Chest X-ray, AP view. Patient: 60 years old, sex F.
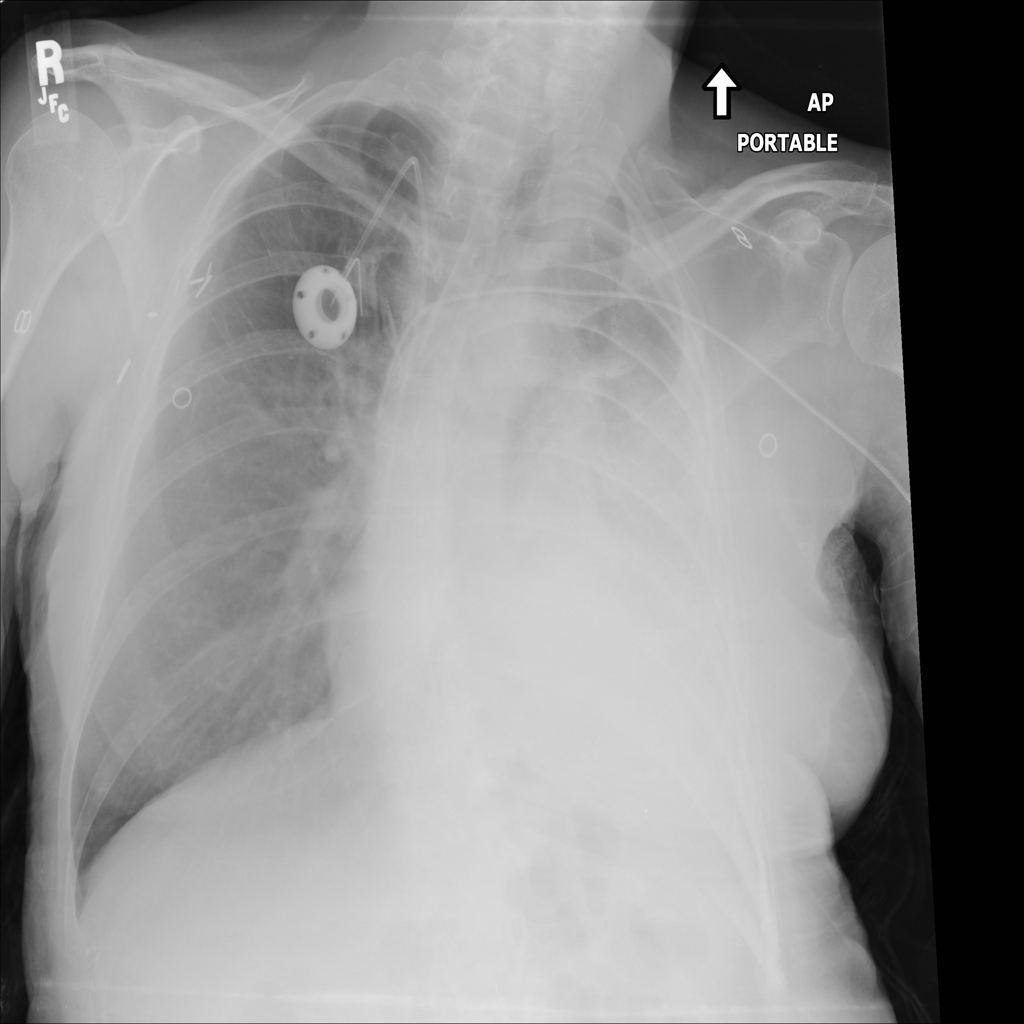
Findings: Effusion